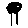
Label: tree